Question: Could you please advice how can I implement this kind of hierarchy in SQL?

As you can see there is a multiple-parent hierarchy . It is an alternate hierarchy based on the business requirements where an account can have many parents. Ex: Chemical Revenue has Product Revenue and Chemical Contribution as parents.
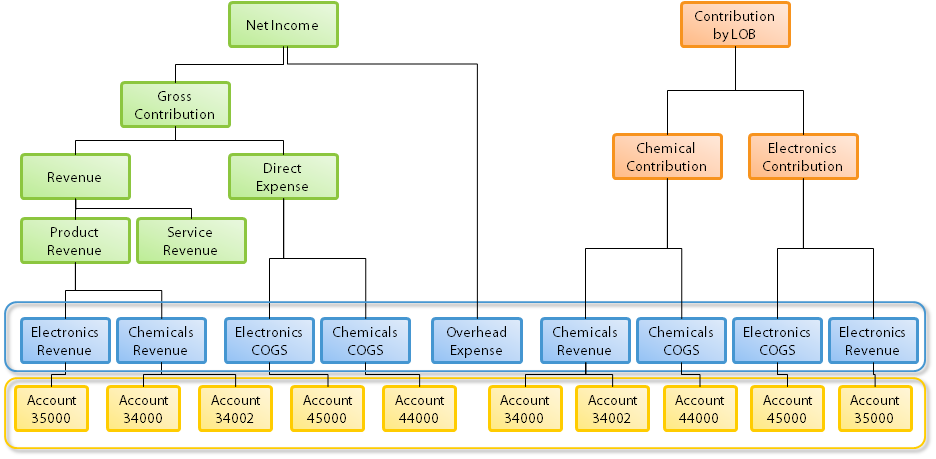
Answer: The problem was solved by implementing the solution posted hier :
<URL>